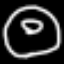
Label: donut